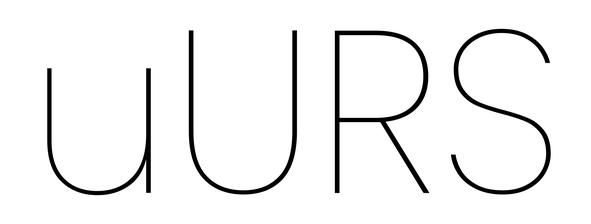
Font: Poppins-Thin